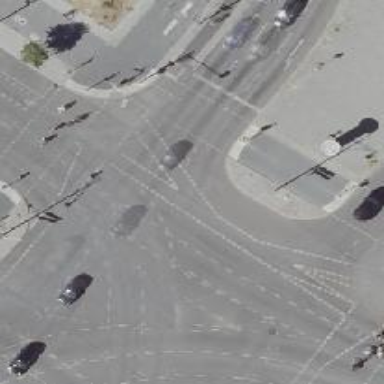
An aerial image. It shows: Footway that serves as traffic island.